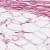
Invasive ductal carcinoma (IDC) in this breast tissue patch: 0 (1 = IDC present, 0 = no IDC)